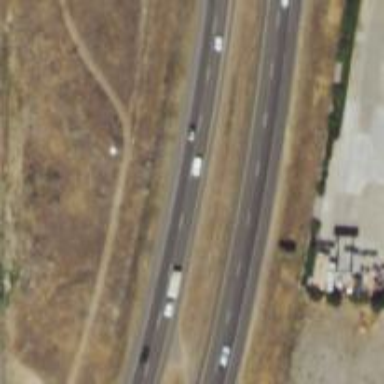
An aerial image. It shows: Motorway.